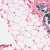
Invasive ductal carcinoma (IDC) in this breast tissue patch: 0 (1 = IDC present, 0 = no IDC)